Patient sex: M
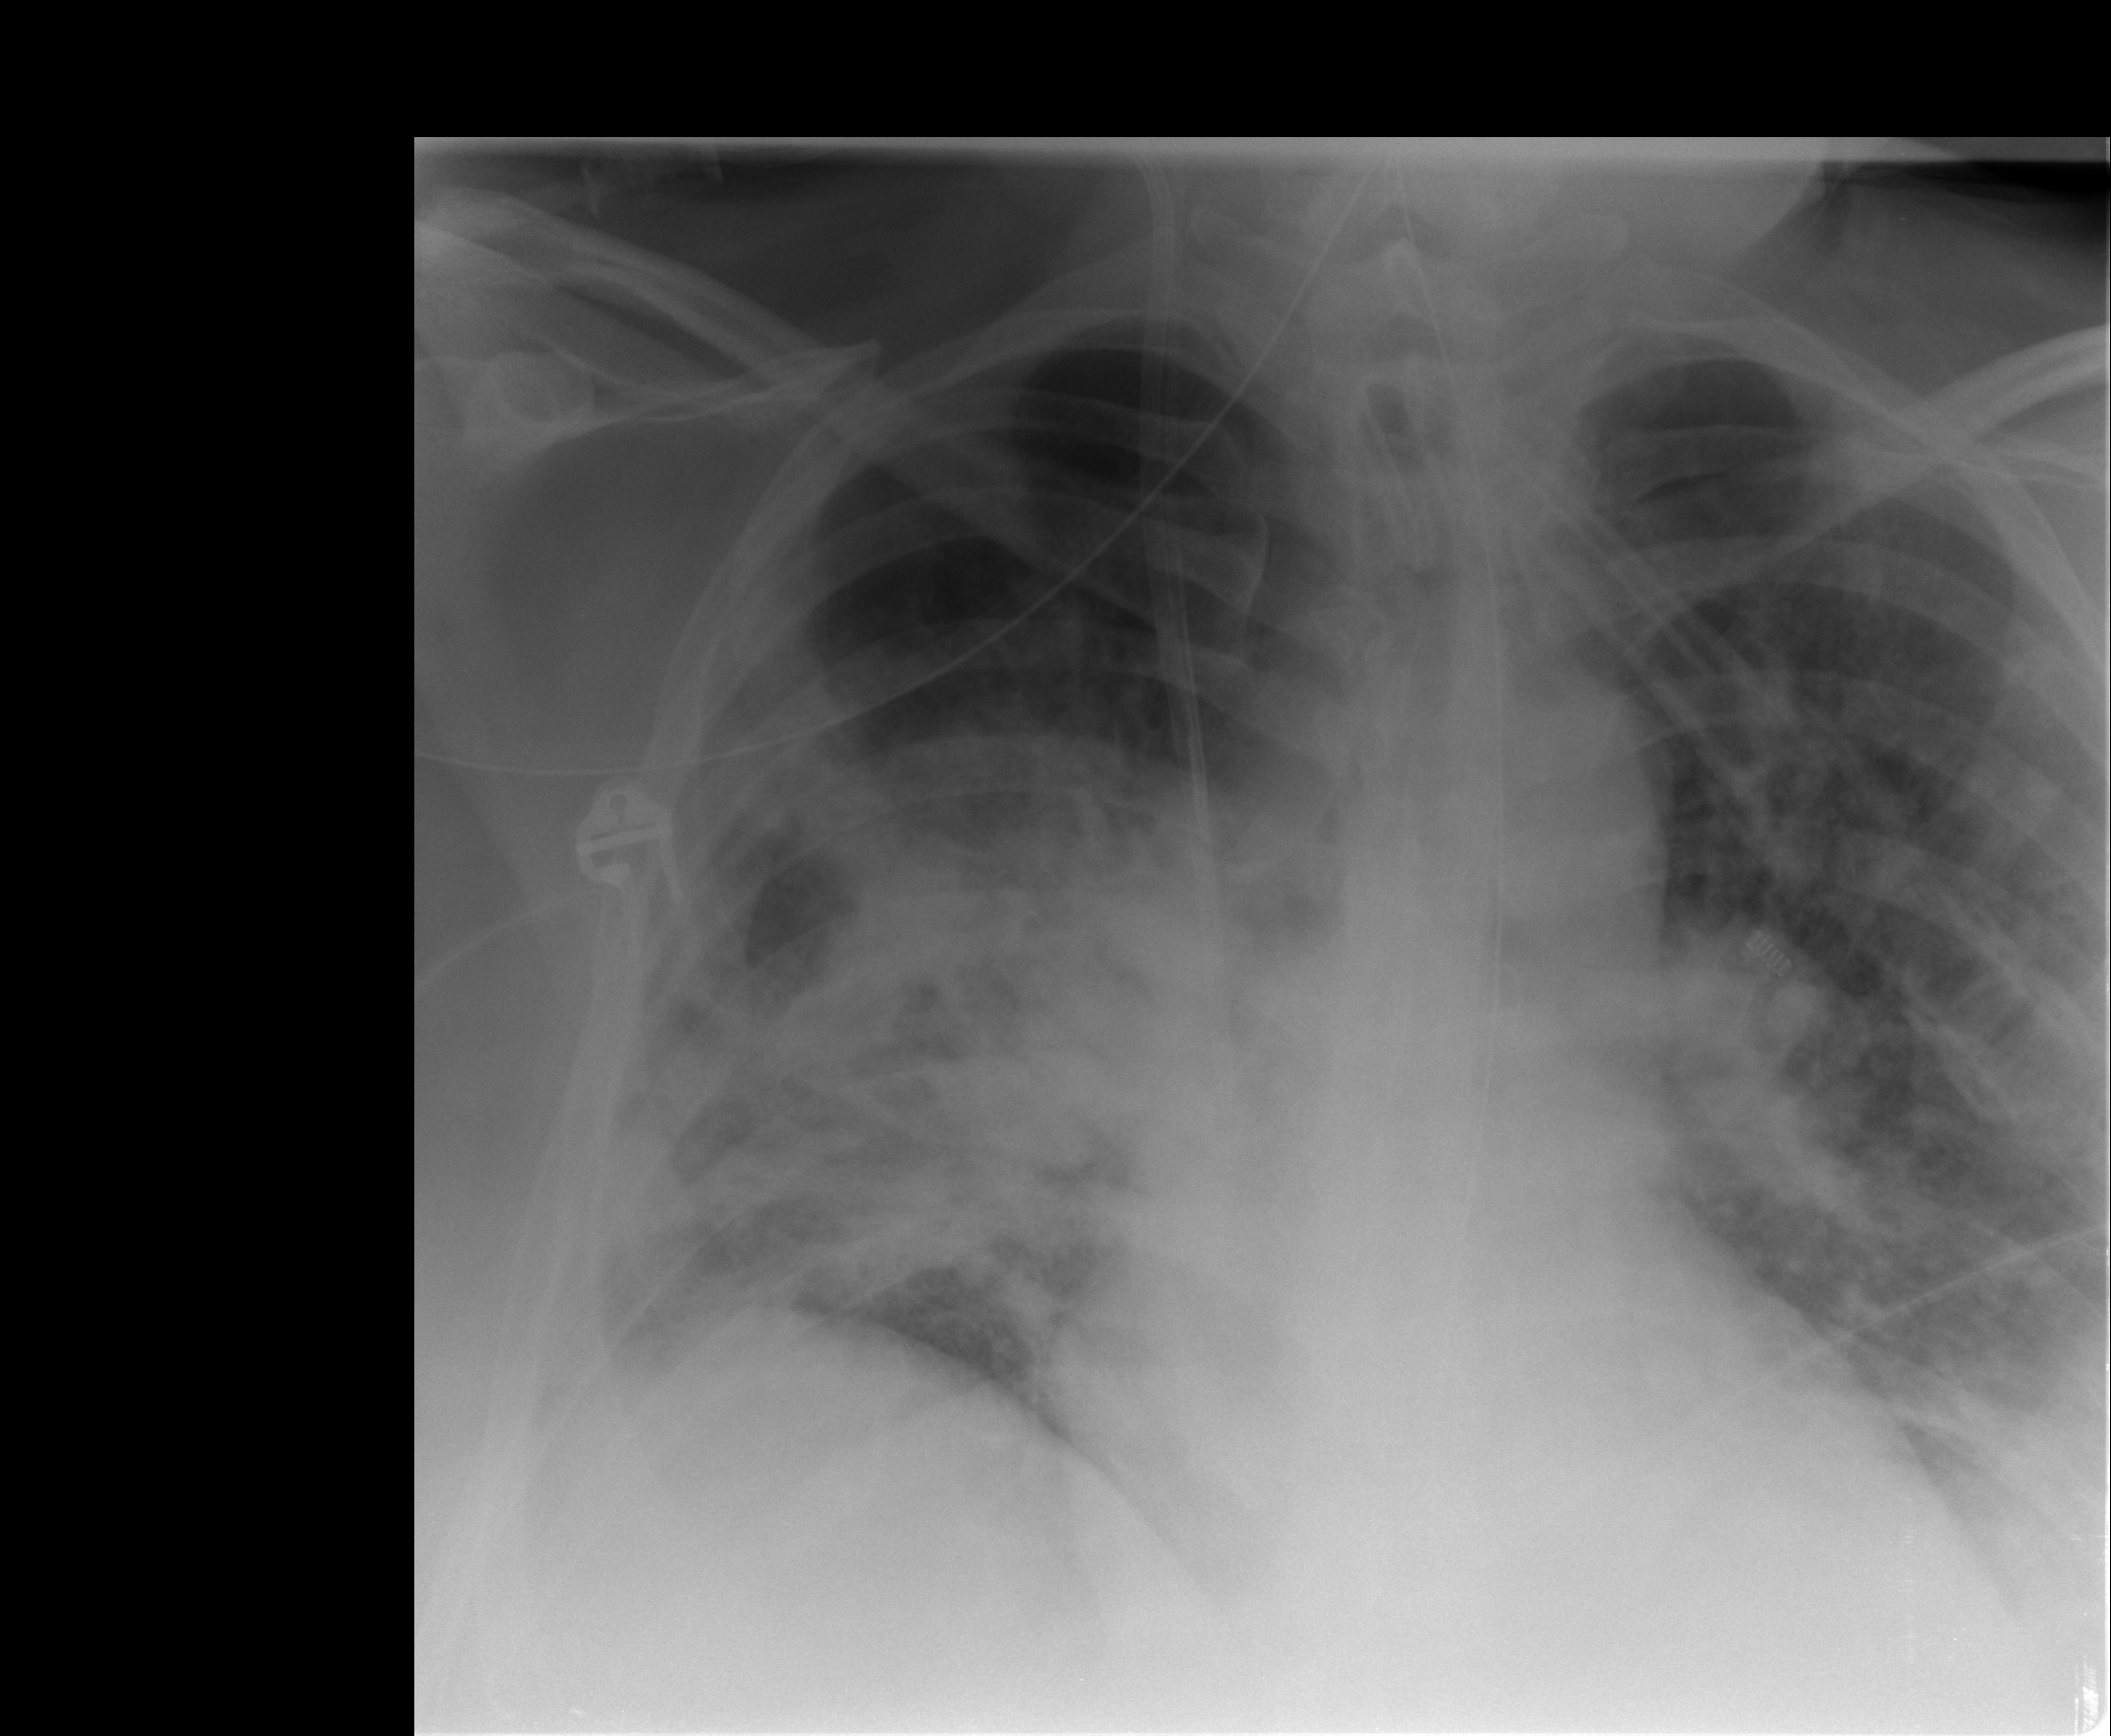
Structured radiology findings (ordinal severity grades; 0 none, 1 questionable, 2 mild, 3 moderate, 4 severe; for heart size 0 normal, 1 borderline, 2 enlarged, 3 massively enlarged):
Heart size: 0
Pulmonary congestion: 2
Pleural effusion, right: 3
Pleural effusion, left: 2
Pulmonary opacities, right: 4
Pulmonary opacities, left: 2
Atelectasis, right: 3
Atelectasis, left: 2